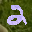
Label: 2